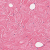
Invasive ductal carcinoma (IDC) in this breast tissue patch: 0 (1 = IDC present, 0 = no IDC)